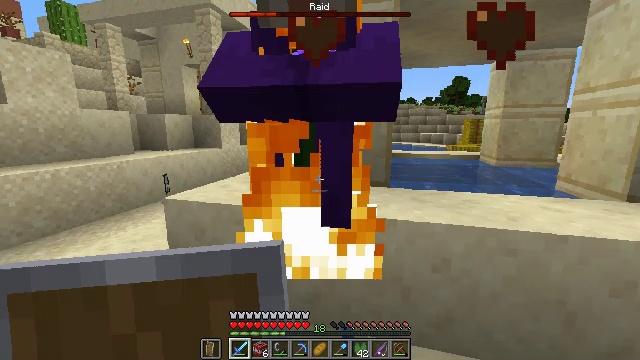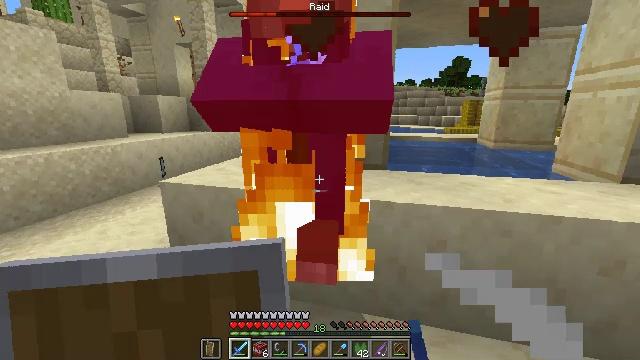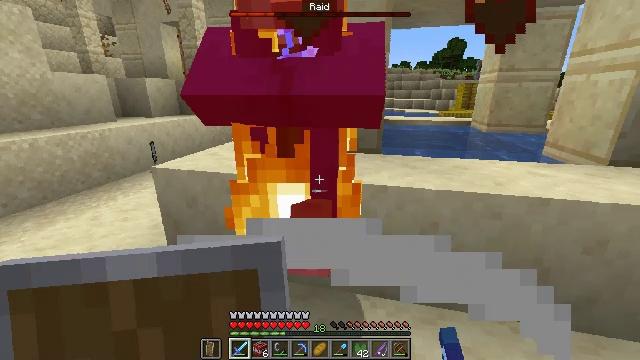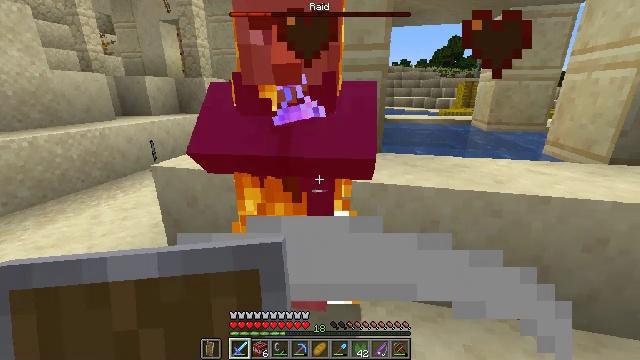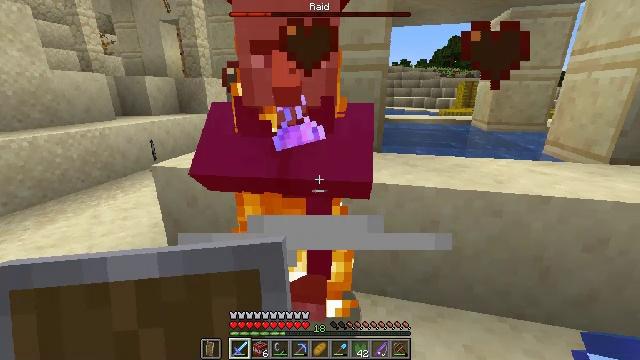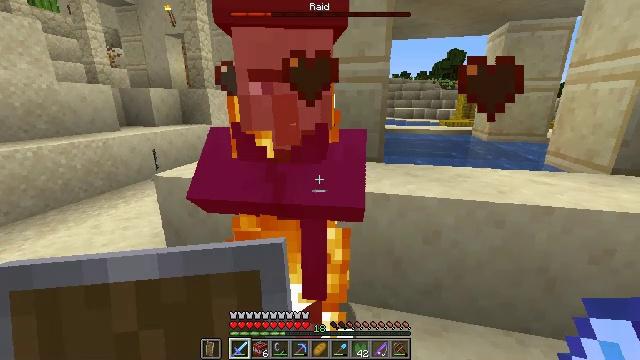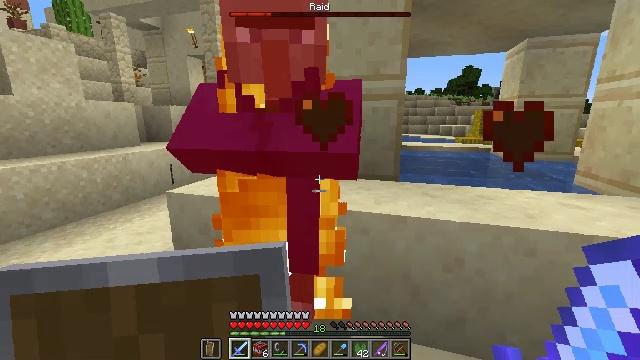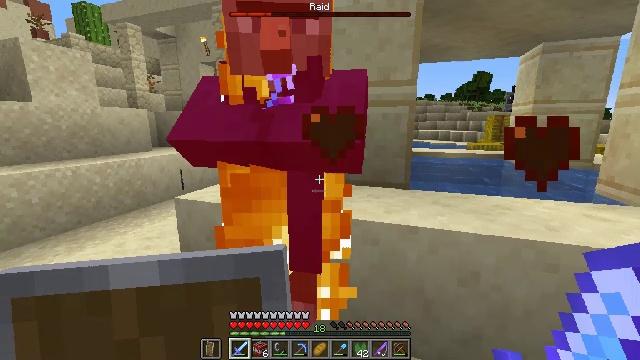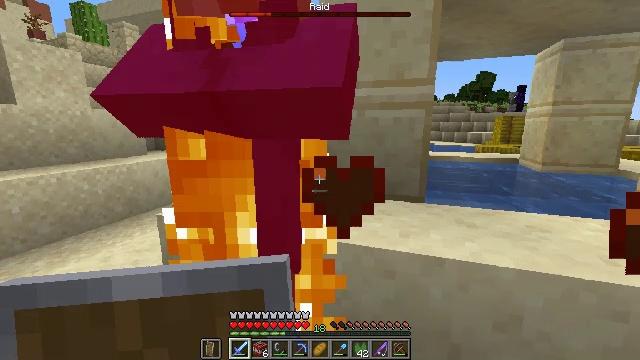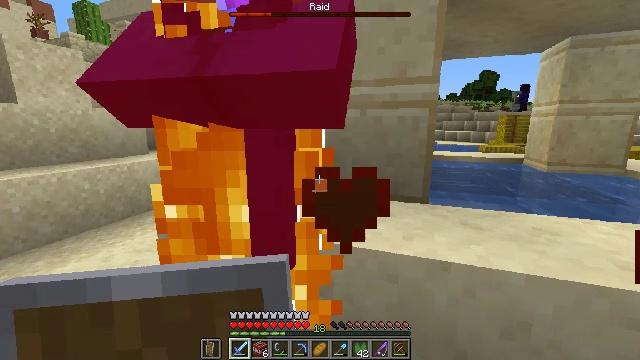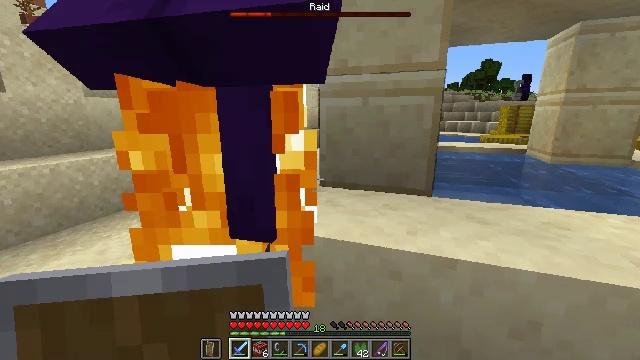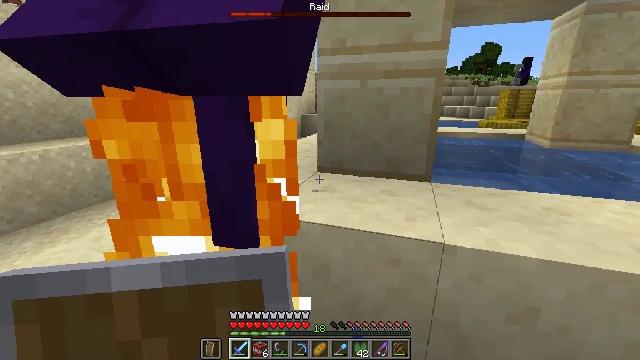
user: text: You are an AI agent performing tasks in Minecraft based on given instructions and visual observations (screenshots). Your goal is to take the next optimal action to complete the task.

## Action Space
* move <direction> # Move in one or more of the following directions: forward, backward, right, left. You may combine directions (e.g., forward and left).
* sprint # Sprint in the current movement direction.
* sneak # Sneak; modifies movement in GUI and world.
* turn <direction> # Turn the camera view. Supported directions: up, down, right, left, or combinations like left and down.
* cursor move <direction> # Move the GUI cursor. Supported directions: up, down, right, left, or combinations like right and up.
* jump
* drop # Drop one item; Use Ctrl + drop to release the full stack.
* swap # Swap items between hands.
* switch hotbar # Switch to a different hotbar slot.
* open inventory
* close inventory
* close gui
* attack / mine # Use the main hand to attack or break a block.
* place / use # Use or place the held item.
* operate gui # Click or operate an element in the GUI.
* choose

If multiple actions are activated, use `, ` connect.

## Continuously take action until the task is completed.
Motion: motion action
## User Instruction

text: Kill mobs.
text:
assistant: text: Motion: turn down
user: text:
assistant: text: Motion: turn right and down
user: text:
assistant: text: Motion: no_op
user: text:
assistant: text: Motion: no_op
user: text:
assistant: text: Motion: turn up
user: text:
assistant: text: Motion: move forward, turn left and up
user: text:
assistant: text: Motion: move forward, turn left and up, attack / mine
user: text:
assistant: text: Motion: move forward, attack / mine
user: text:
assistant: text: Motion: attack / mine
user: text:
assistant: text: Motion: turn down, attack / mine
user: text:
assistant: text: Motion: turn down
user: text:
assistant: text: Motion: no_op